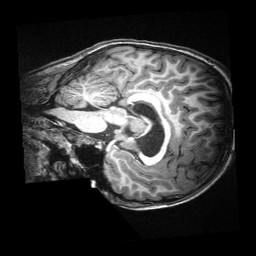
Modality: T1w
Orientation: sagittal
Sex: male